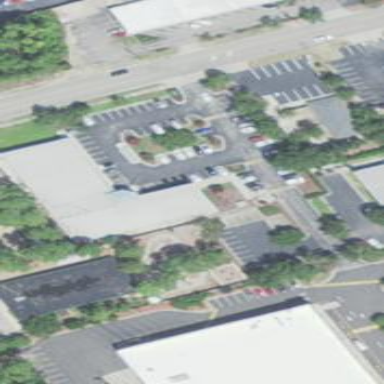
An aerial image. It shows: Commercial building.